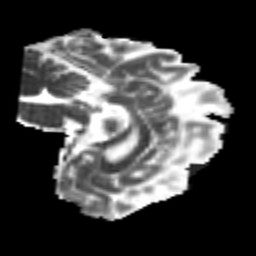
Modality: MD
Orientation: sagittal
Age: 22
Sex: female
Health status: healthy
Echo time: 0.074 s